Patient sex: F
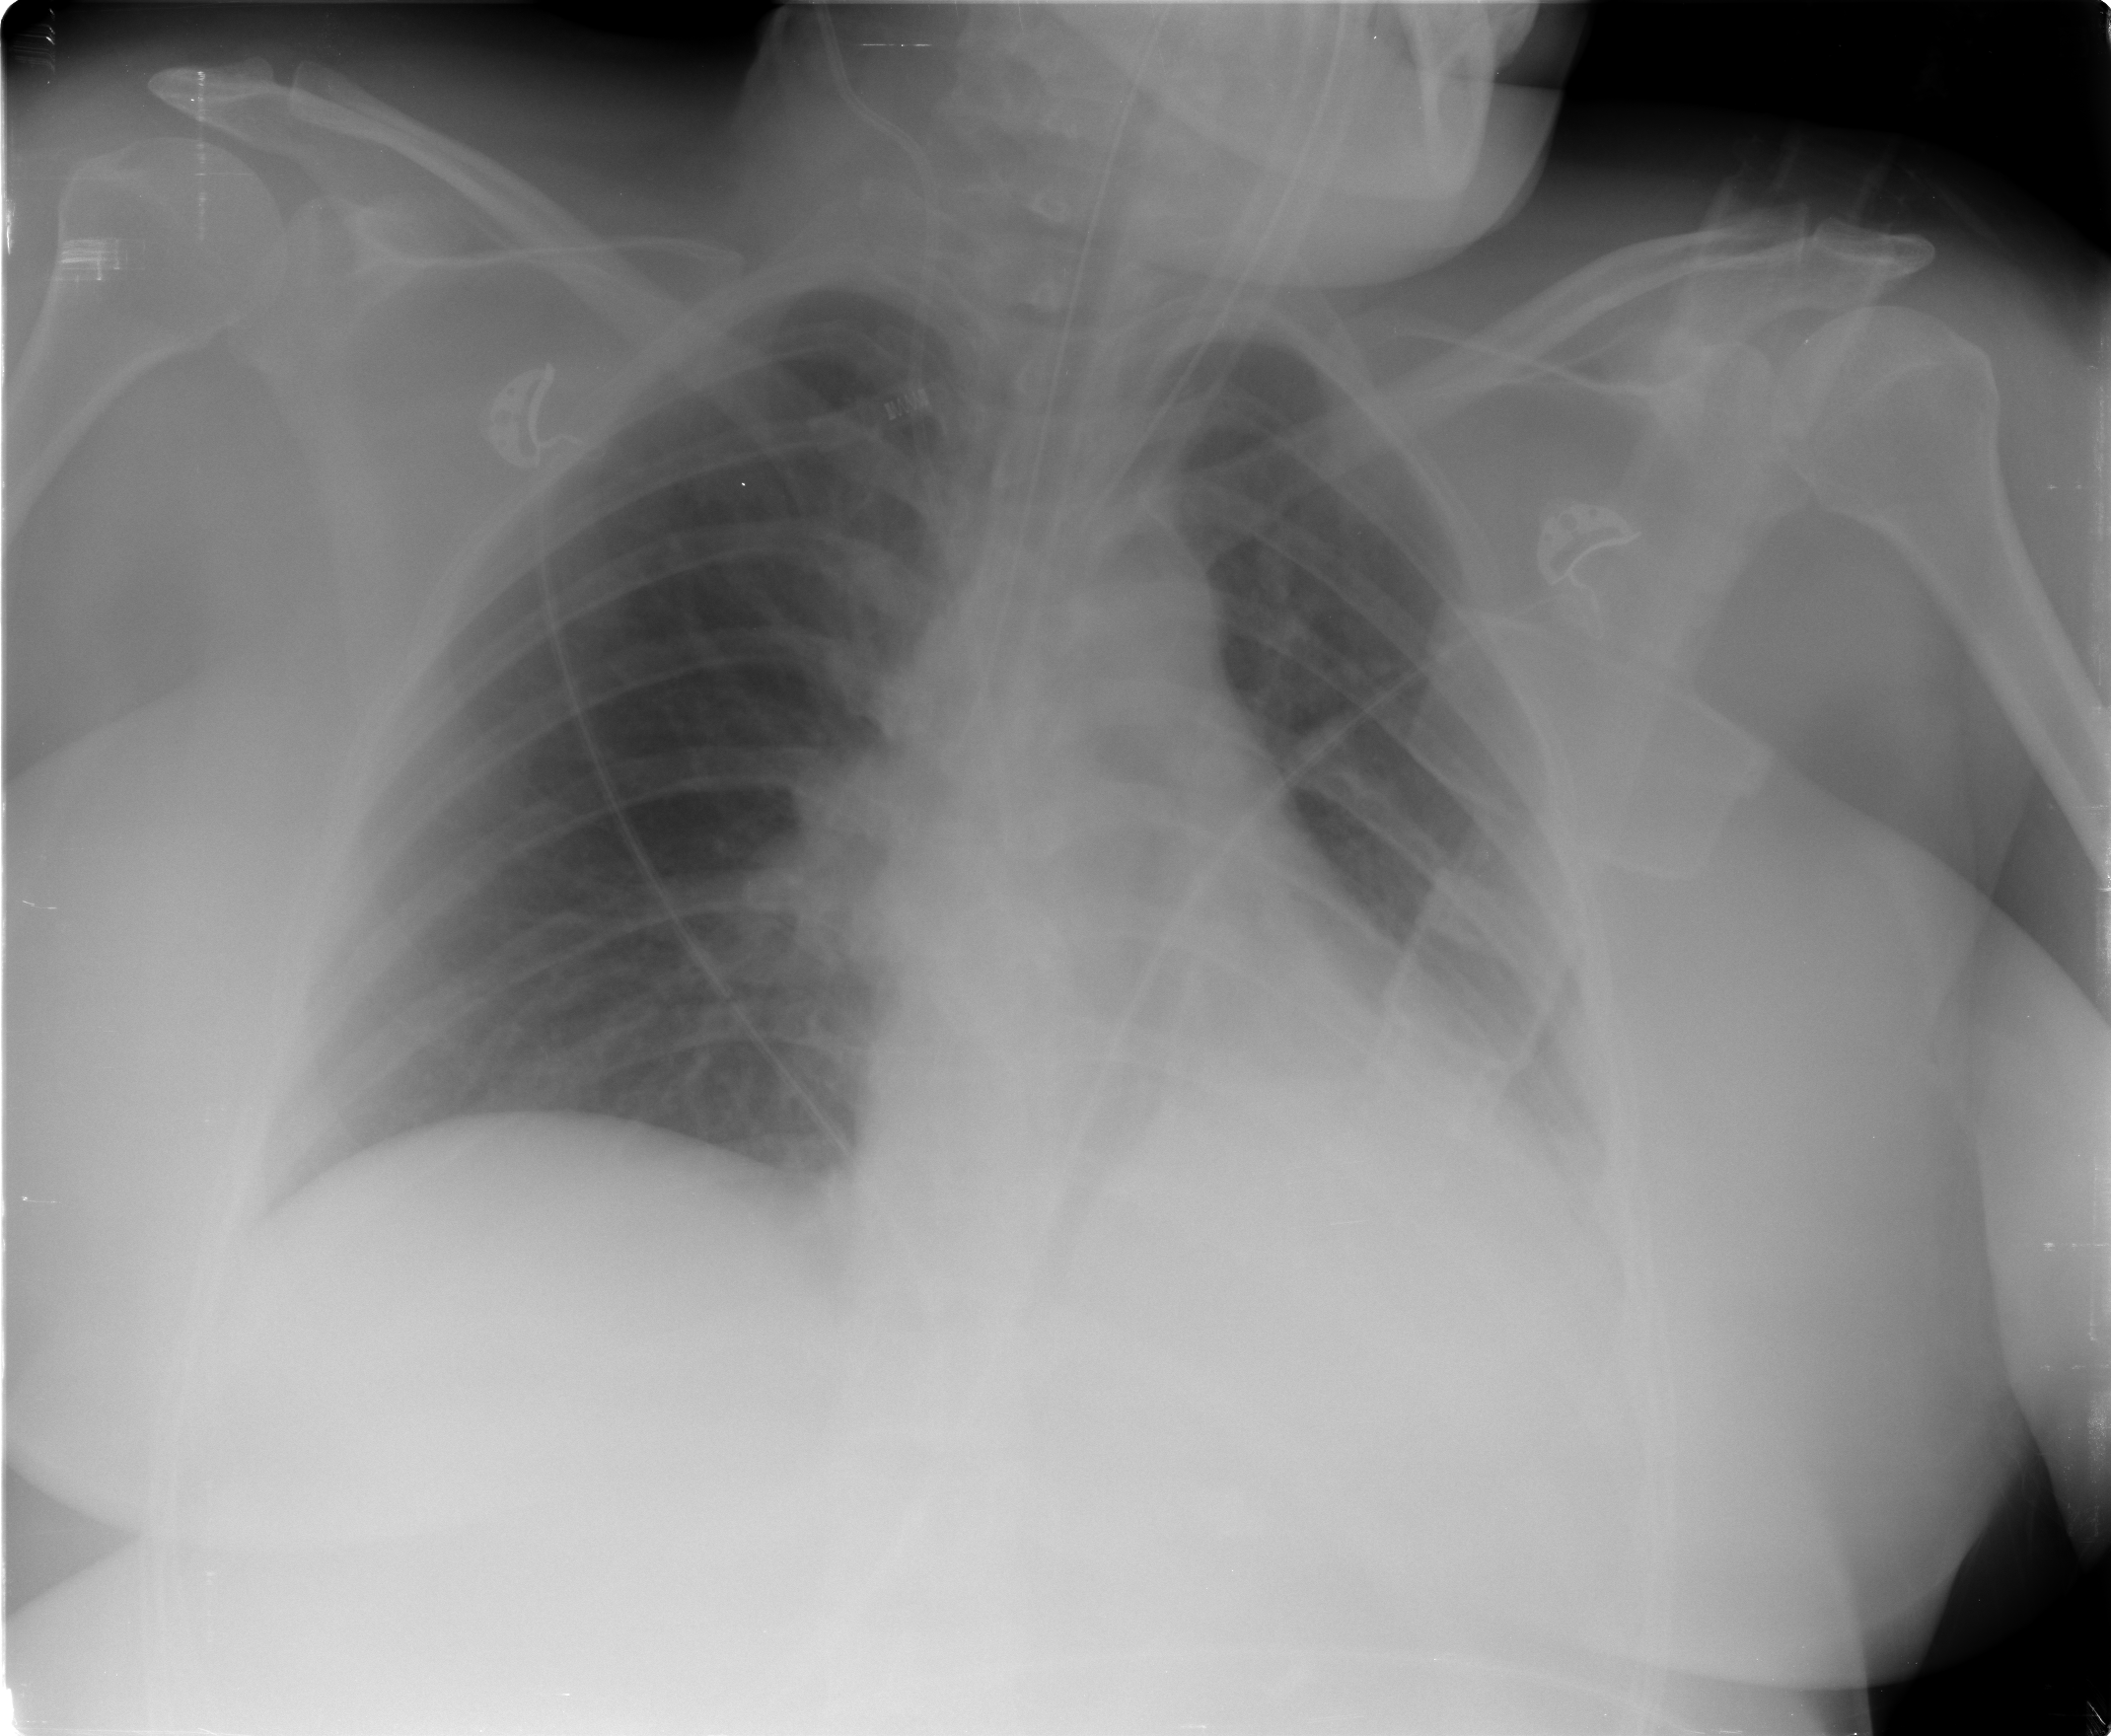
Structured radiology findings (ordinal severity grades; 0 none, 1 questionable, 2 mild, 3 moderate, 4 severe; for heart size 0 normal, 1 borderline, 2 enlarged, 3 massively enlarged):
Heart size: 1
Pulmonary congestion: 2
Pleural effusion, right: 0
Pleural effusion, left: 0
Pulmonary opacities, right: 0
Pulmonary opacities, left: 0
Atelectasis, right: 0
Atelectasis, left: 0